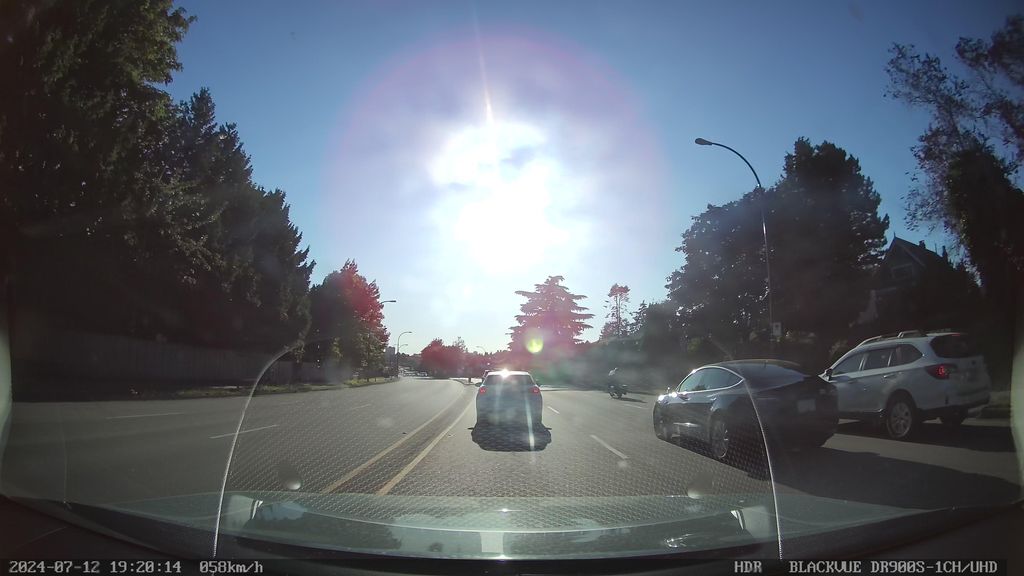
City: vancouver